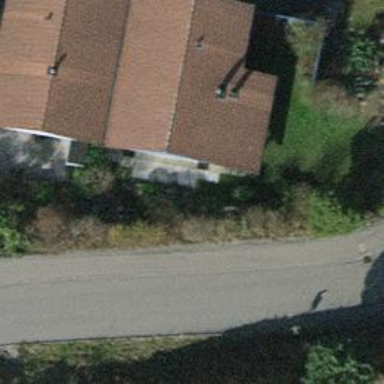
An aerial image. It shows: Semidetached house.